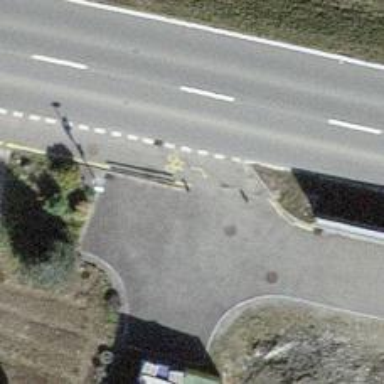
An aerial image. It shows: Sidewalk along the footway.